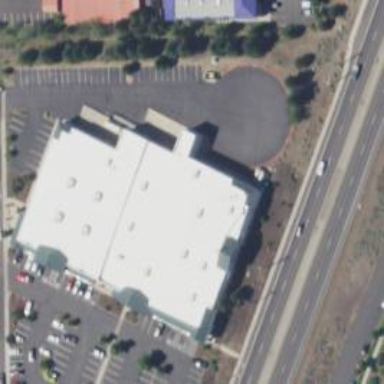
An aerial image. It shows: Building.